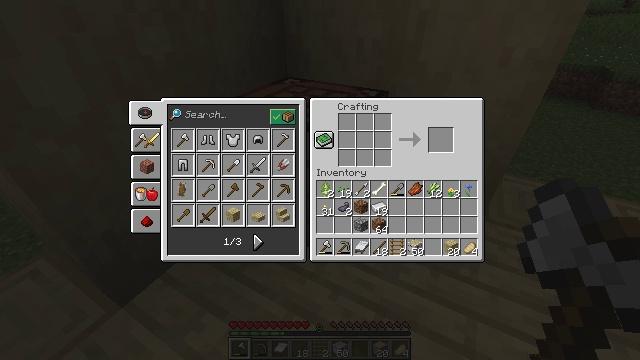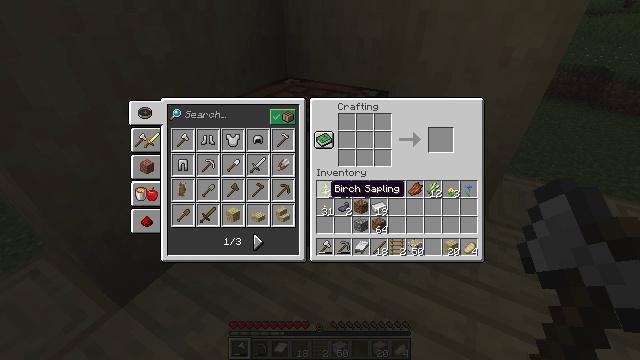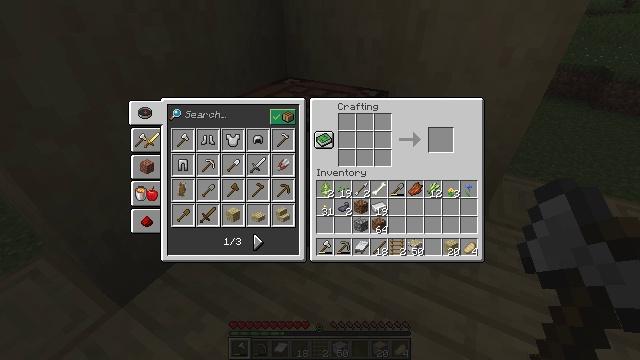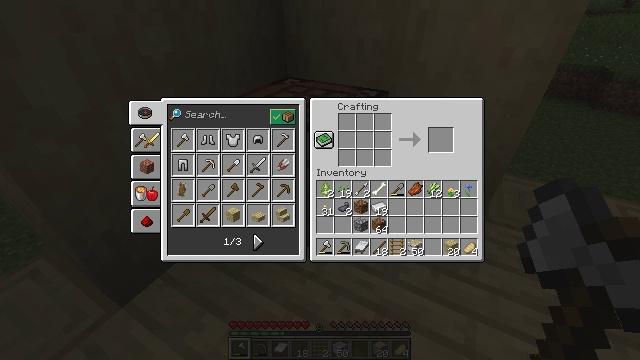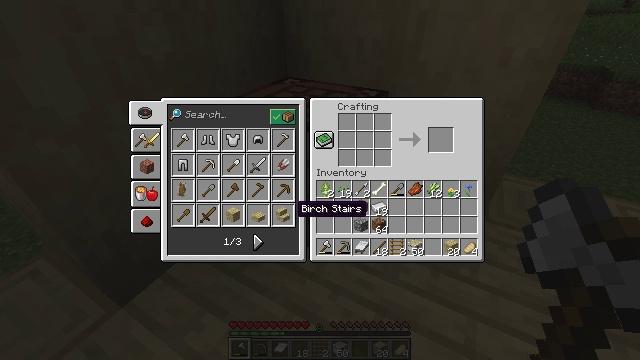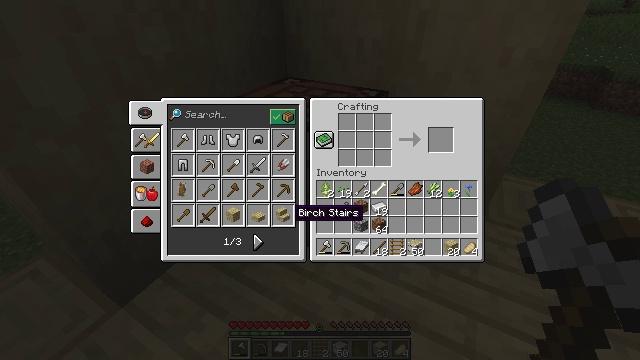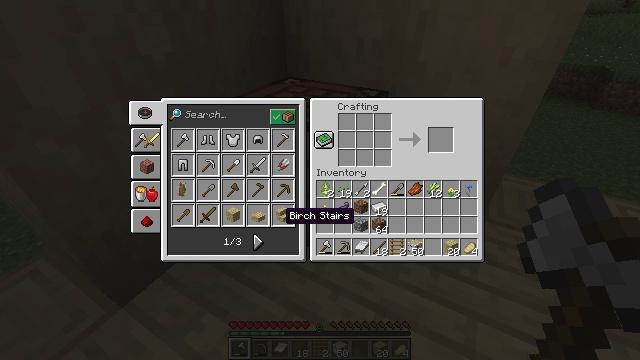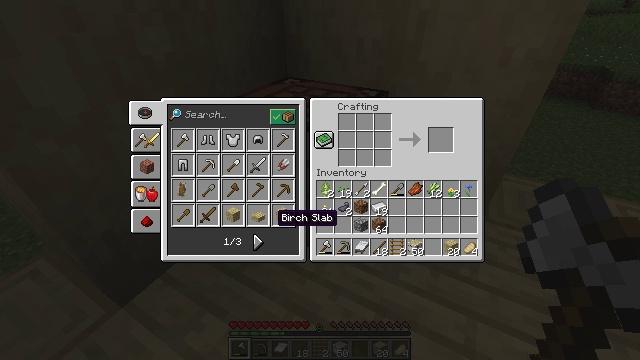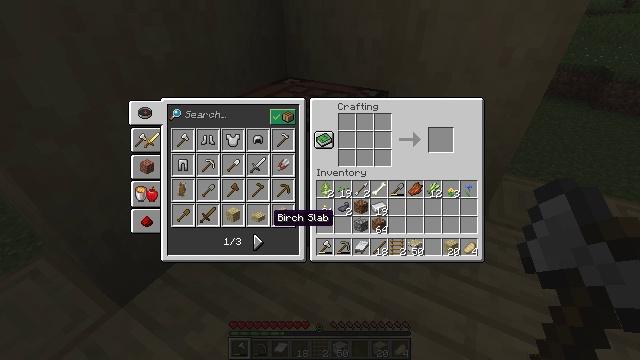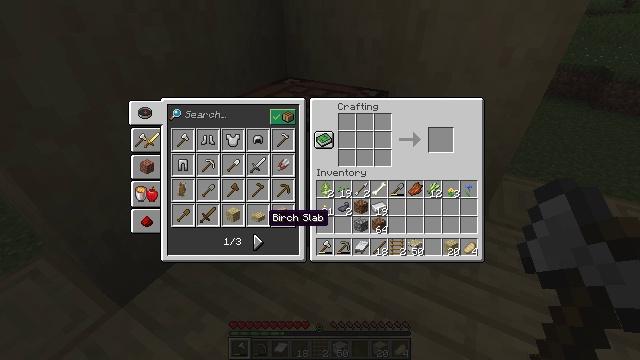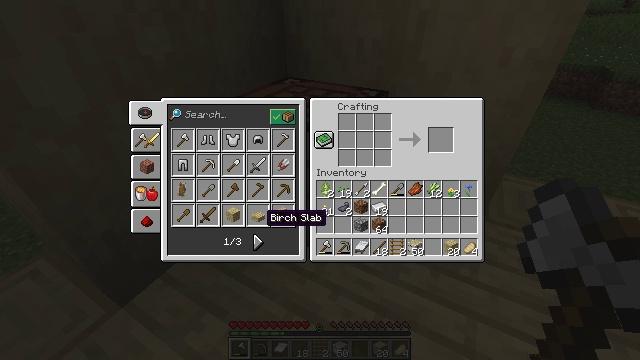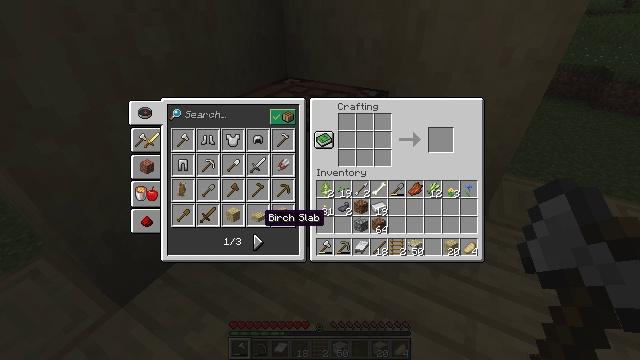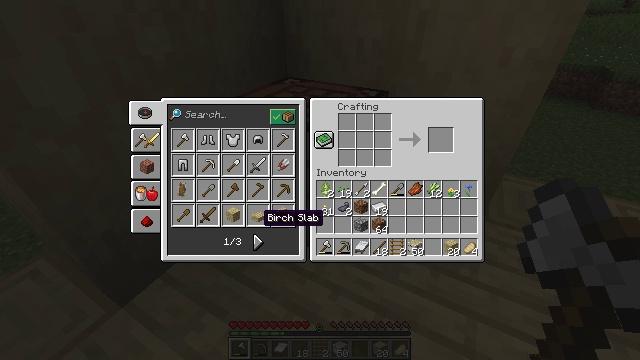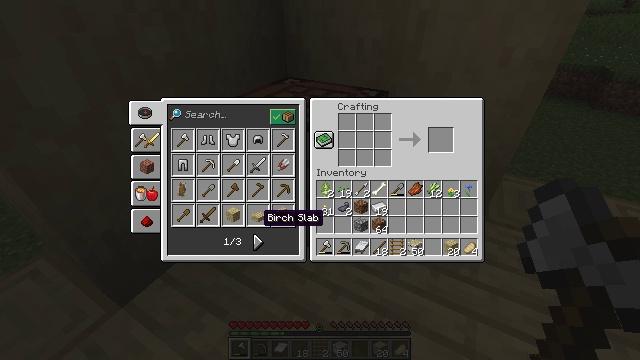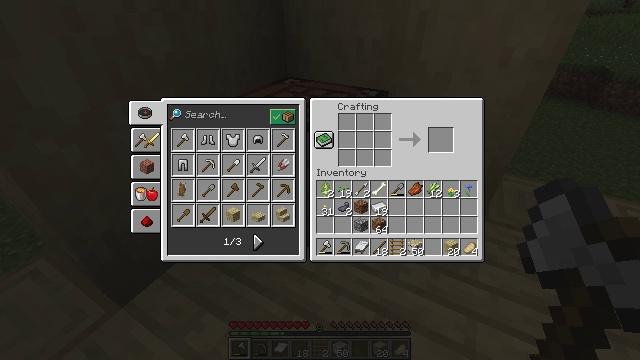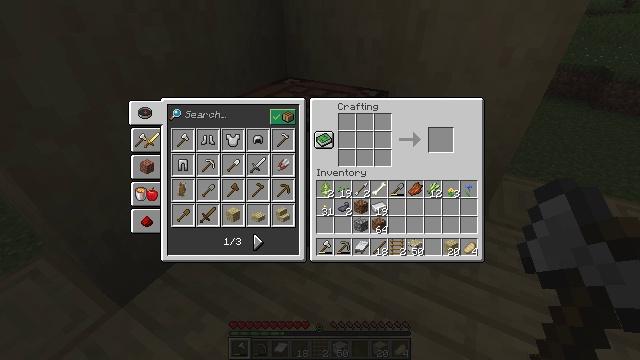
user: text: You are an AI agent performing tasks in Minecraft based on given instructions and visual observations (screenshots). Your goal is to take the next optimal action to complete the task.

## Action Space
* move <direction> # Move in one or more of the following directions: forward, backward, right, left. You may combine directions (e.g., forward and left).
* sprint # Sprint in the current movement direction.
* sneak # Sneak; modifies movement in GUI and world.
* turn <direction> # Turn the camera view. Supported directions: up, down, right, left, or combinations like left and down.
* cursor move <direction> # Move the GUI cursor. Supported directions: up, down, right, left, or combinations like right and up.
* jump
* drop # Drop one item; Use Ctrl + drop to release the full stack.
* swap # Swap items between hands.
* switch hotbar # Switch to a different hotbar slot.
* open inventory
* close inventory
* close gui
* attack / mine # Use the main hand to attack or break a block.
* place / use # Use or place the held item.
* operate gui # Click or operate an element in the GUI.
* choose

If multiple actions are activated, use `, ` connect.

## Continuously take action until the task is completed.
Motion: motion action
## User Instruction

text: Use birch planks to craft a birch door.
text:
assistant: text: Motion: cursor move left and down, open gui
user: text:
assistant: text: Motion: cursor move left and down
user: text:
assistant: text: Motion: cursor move left
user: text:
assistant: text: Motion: no_op
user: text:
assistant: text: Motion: no_op
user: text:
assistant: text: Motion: cursor move left
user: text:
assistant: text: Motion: cursor move left
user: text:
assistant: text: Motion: no_op
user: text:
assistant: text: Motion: no_op
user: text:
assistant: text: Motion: no_op
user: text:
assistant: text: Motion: no_op
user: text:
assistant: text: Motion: operate gui
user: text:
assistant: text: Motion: operate gui
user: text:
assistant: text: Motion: operate gui
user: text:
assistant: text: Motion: no_op
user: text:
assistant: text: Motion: no_op
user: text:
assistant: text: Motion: operate gui
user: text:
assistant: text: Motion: operate gui
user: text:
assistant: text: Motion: no_op
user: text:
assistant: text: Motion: no_op
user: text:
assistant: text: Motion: no_op
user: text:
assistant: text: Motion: no_op
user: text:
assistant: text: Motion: no_op
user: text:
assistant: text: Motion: no_op
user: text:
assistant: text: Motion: no_op
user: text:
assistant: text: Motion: no_op
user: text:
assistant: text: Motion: no_op
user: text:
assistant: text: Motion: no_op
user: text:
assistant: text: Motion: no_op
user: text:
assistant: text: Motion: no_op